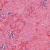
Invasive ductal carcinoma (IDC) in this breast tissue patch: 0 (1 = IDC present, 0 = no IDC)